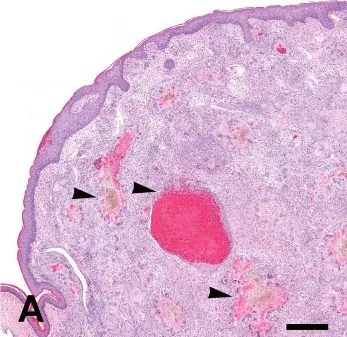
Systemic Exophiala equina infection in an Eastern box turtle (Terrapene carolina carolina). (A) Histologically, the dermis and subcutis of the right front foot were markedly expanded and replaced by coalescing granulomas (arrowheads). H&E stain. Bar size= 400 mum.
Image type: pathology (h&e)